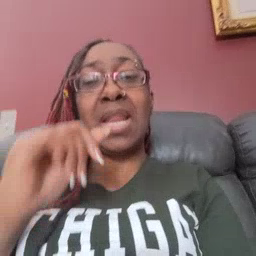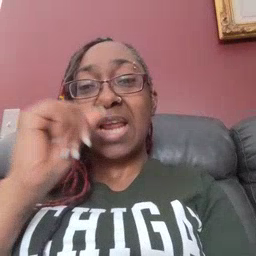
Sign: nuts